You are looking at the wavelet scalogram of a bearing's acceleration signal. What is the most likely bearing condition (normal, inner_race, outer_race, ball)?
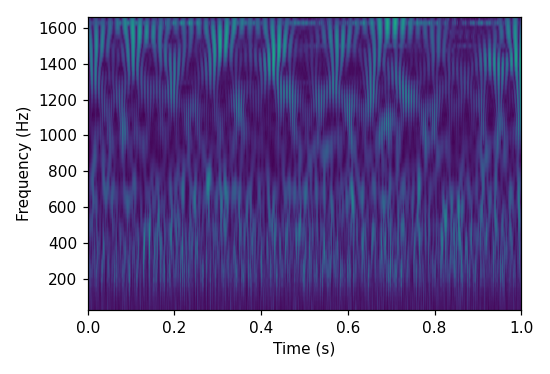
Answer: outer_race